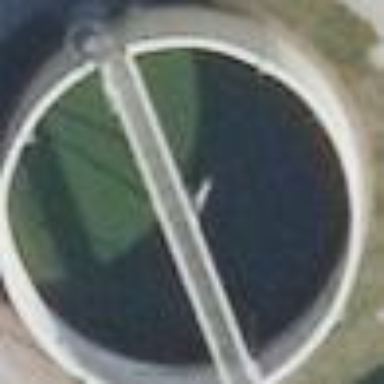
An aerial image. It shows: Storage tank that is man-made.